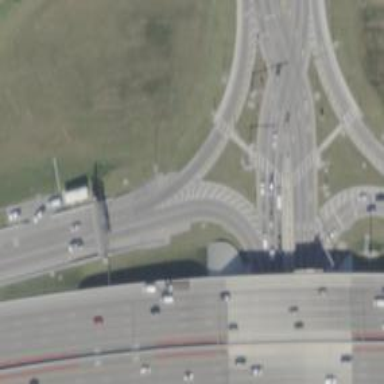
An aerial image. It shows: Asphalt surface motorway link with diverging diamond interchange.